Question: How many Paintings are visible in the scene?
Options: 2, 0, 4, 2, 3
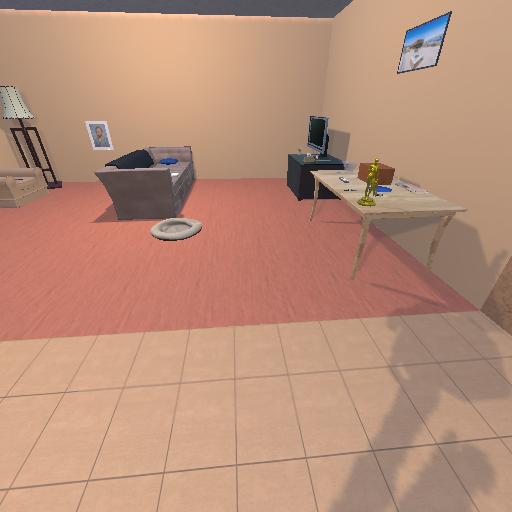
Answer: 2